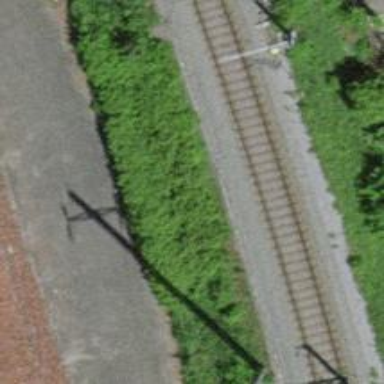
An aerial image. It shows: Single railway track with electrification through contact line.